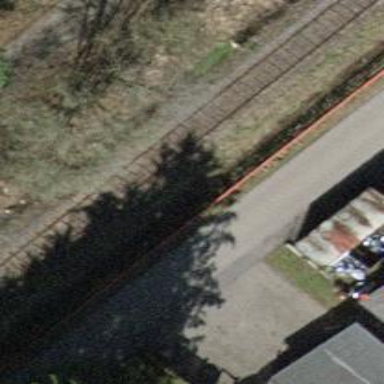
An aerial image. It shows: Railway track.